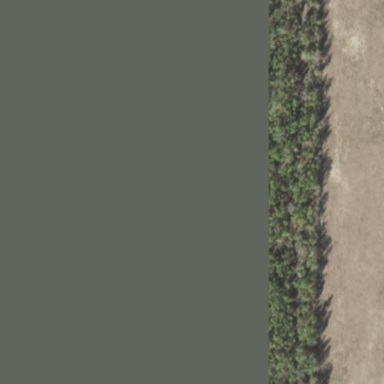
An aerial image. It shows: Forest dominated by needle-leaved trees.